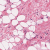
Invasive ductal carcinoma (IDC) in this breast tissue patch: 0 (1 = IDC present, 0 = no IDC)